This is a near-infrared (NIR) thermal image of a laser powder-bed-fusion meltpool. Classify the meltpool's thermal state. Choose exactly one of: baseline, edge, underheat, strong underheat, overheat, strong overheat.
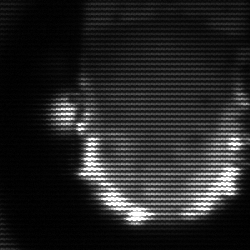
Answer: baseline